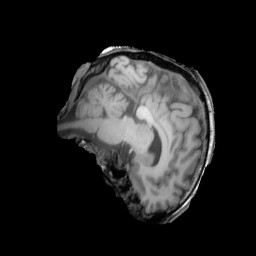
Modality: T1w
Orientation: sagittal
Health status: ill
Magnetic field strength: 3 T